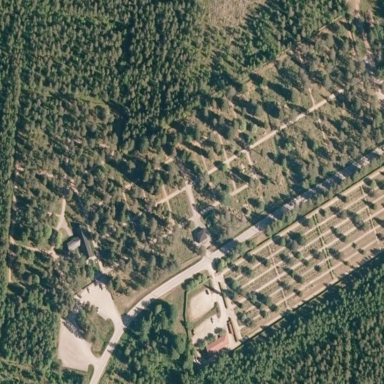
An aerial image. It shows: Cemetery.